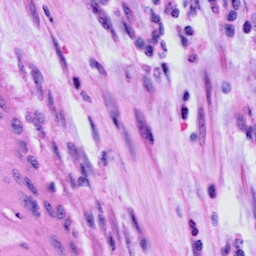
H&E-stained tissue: Cervix